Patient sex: F
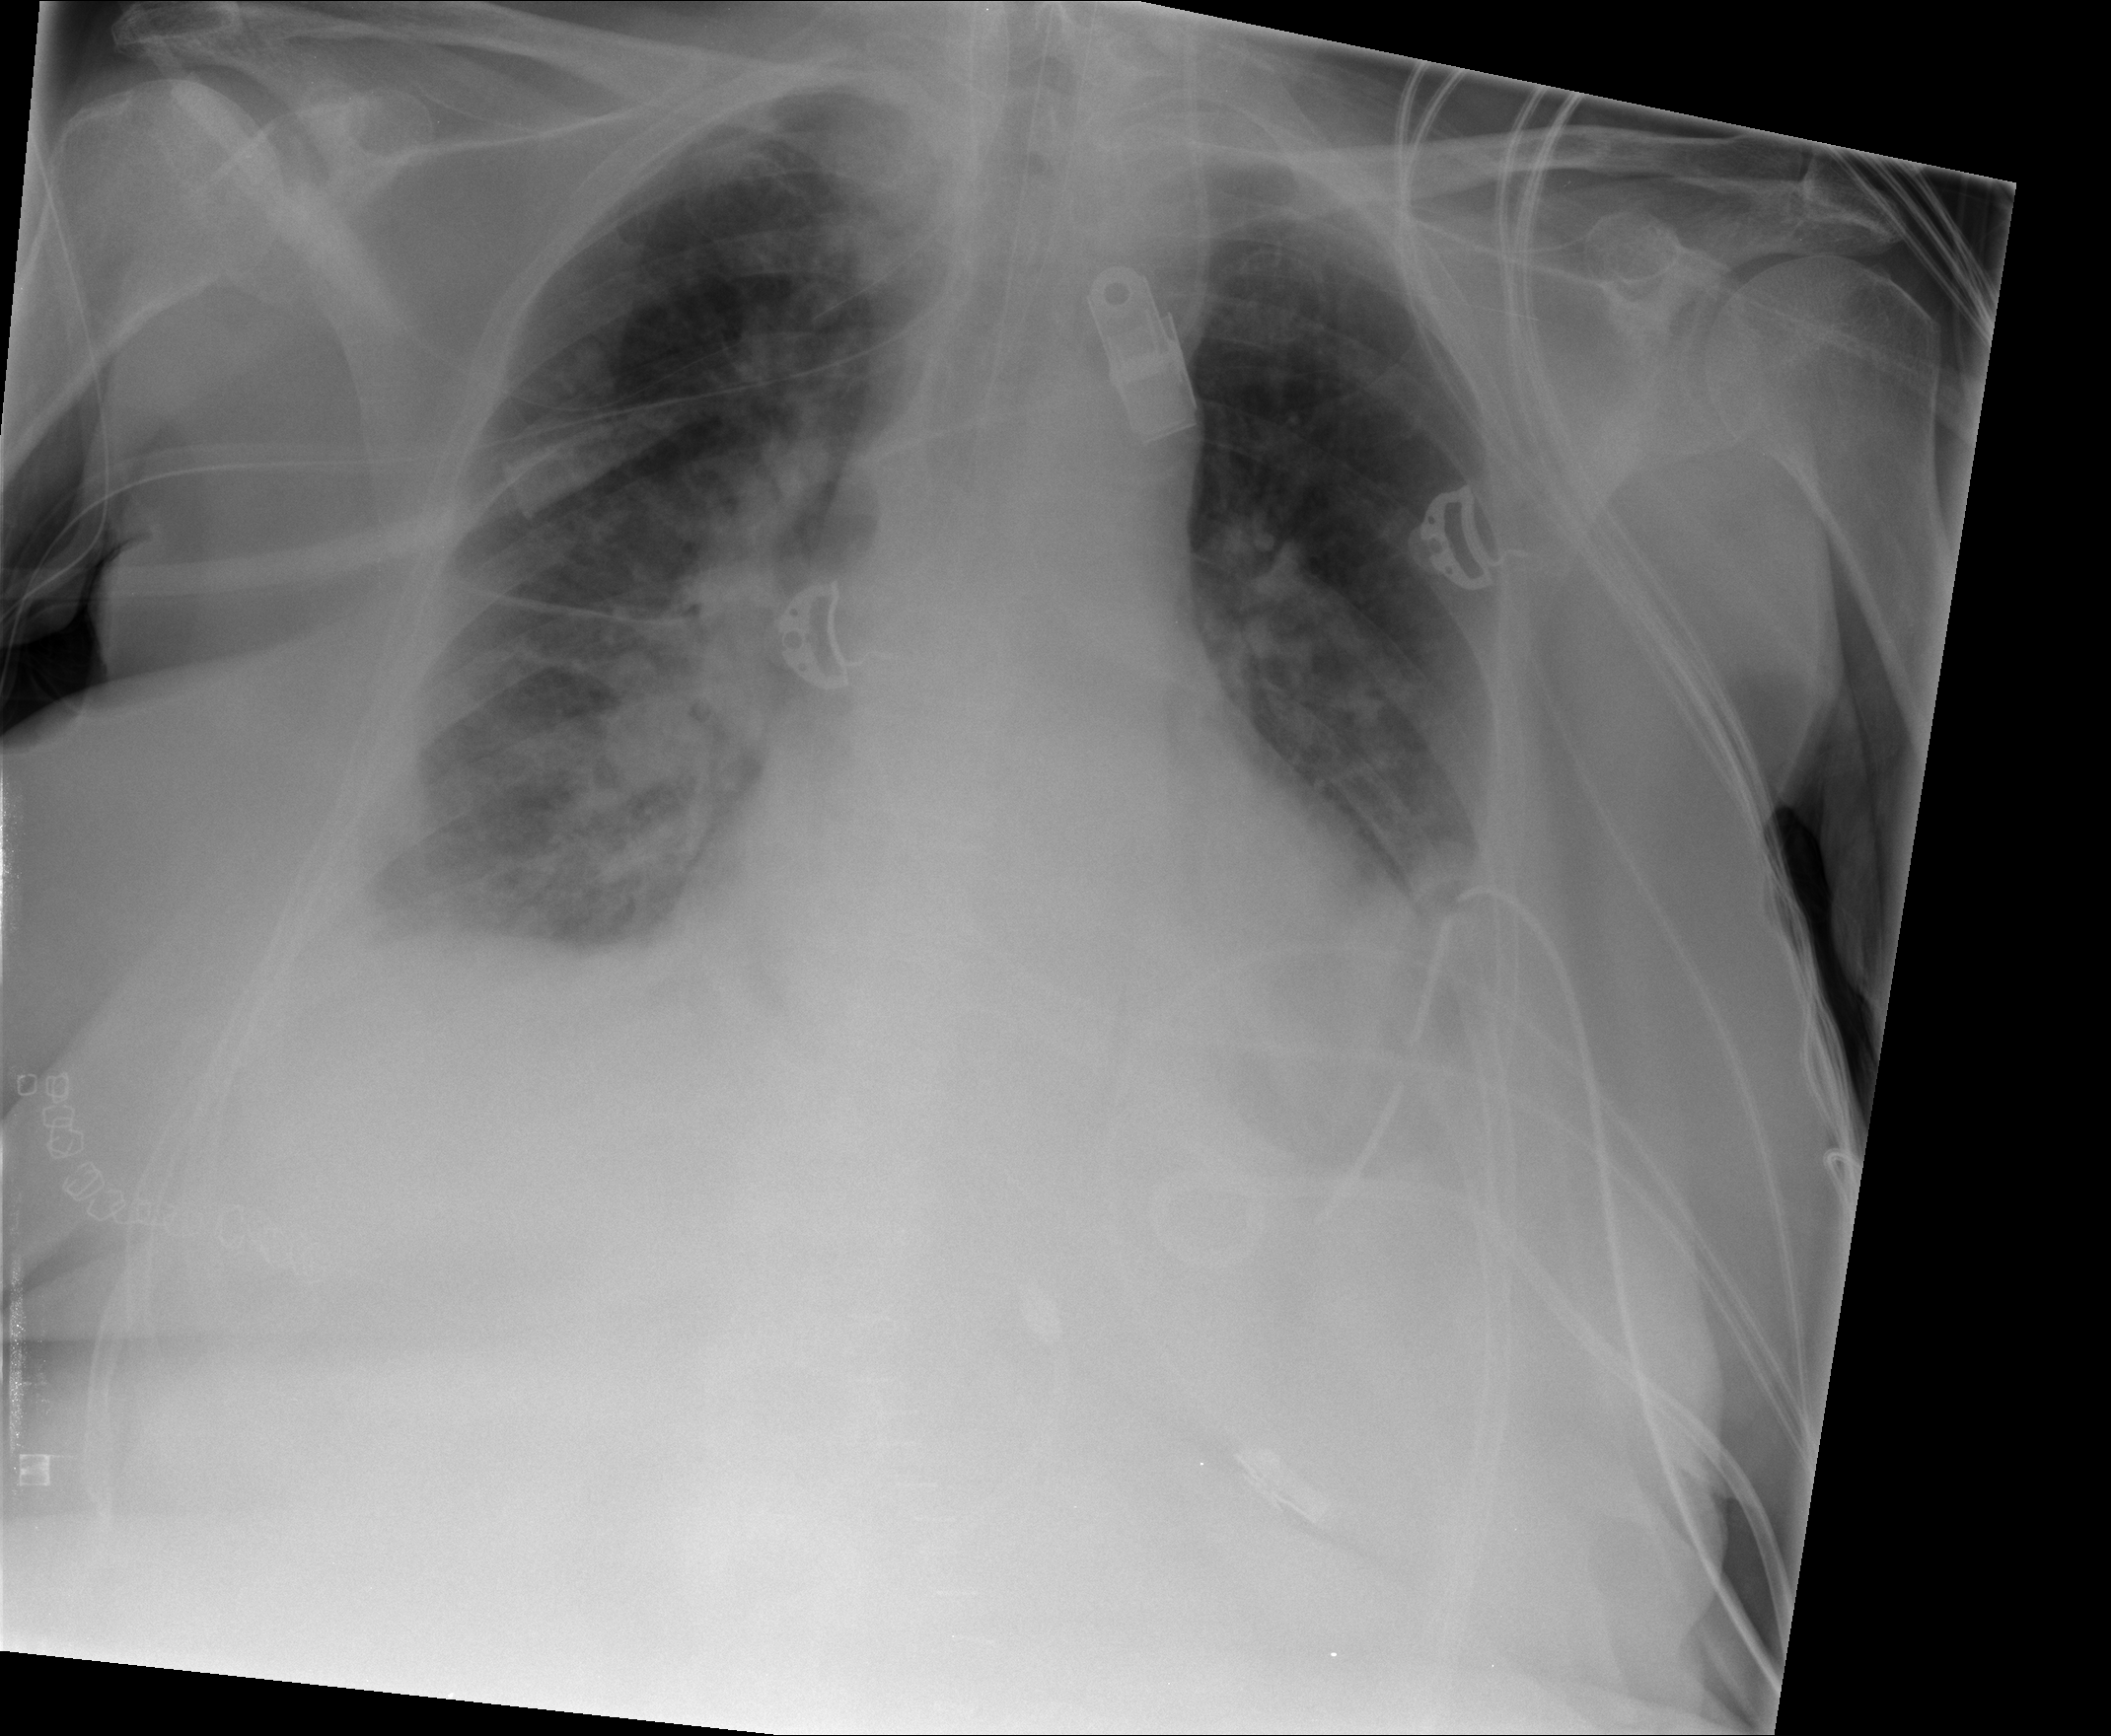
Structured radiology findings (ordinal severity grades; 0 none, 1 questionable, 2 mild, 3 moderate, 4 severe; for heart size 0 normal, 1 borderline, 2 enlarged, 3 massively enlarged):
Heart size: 1
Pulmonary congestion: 2
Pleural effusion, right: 2
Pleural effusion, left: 2
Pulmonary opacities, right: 2
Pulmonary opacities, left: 0
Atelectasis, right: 2
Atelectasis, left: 2